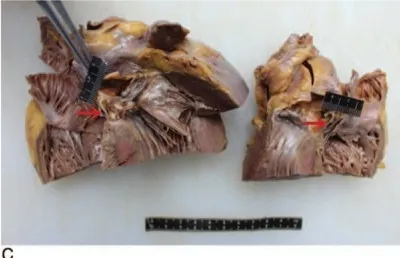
(C) The horizontal section showed the transmural hemorrhage that involved the coronary sinus (the red arrows indicate).
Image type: pathology (h&e)